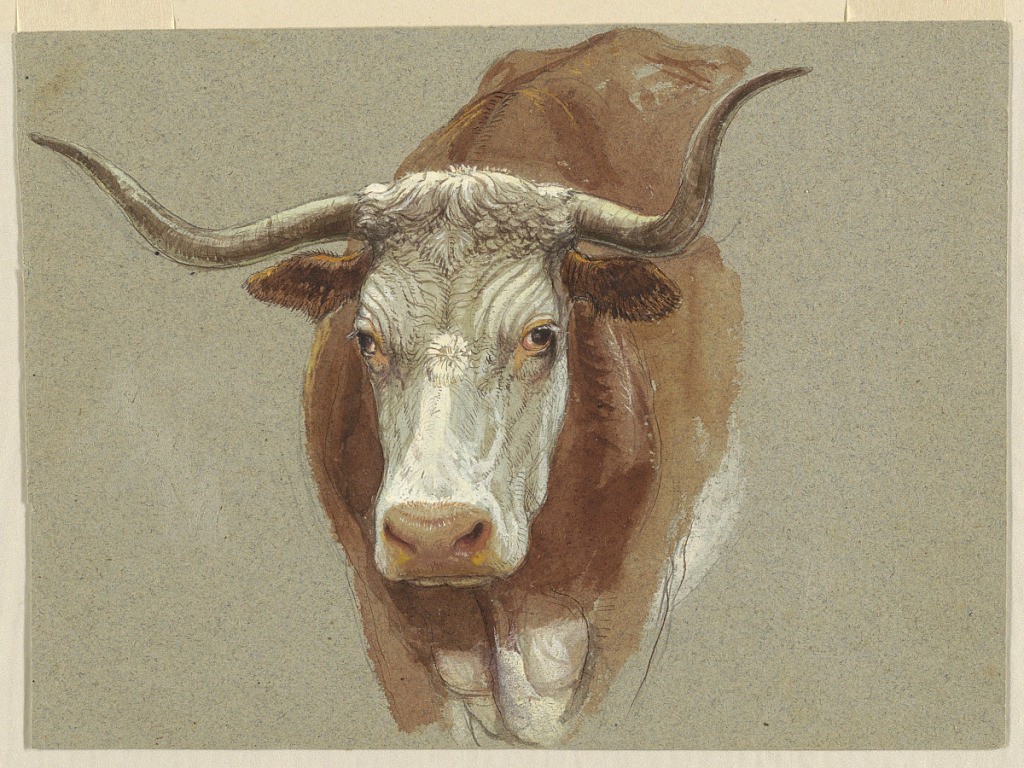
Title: Head of a Cow or Ox
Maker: Samuel Colman, American, 1832–1920
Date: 1871
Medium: Brush and watercolor, white gouache, pen and ink, graphite on rough grey paper
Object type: Drawing
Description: The head of a cow or an ox shown slightly from above with foreshortened upper part of the body. Verso: in graphite, slight sketch of a decorated glass, surrounded by geometric lines.